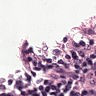
Metastatic tissue present: no